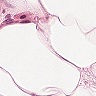
Metastatic tissue present: no